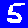
Digit: 5